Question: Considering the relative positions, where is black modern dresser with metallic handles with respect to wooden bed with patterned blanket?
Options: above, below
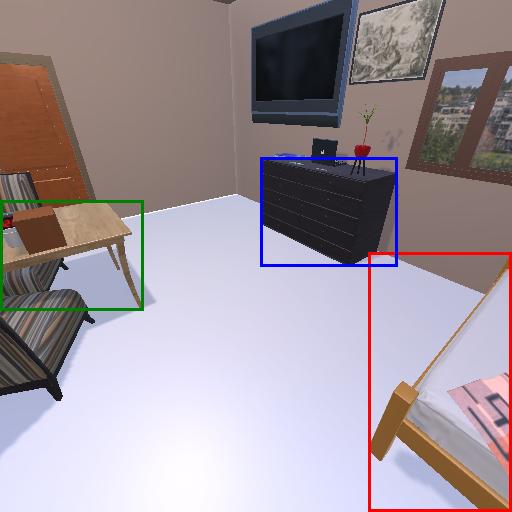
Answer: above